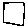
Label: square